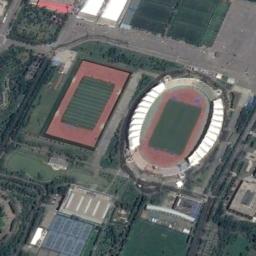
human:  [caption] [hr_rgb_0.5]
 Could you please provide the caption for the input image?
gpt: Round and square gymnasiums next to lawns and buildings .

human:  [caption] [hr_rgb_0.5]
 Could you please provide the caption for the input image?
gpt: The stadium looks like an oval and is surrounded by a blue roof .

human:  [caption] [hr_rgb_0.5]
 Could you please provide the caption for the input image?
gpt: The stadium is on the grass next to some trees .

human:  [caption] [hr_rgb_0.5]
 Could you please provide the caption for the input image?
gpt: There is grass next to the stadium .

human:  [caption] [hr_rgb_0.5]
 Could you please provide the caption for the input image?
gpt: There are some green lawns near the stadium .